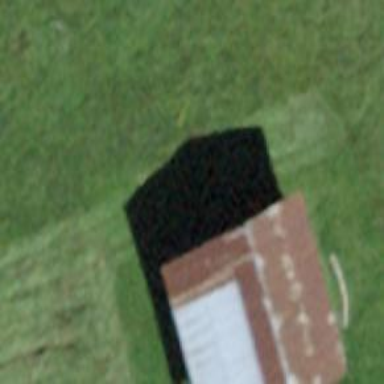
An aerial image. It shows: Barn.